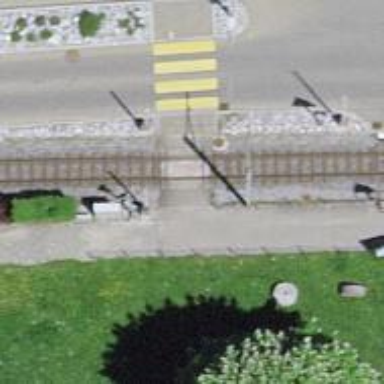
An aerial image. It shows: Full railway crossing barrier.